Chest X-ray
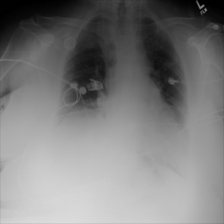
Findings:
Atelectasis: negative
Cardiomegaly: negative
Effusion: negative
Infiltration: negative
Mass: negative
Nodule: negative
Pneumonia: negative
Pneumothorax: negative
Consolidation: negative
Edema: negative
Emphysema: negative
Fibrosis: negative
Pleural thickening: negative
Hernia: negative